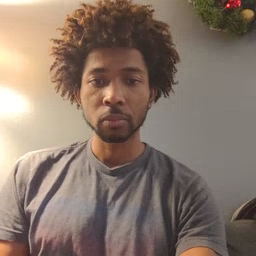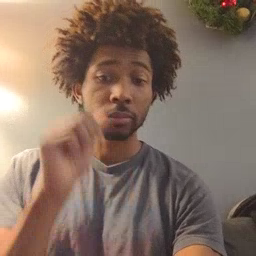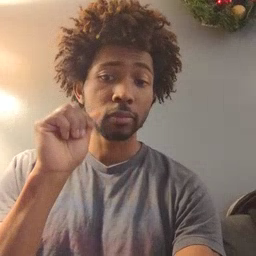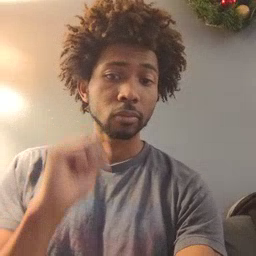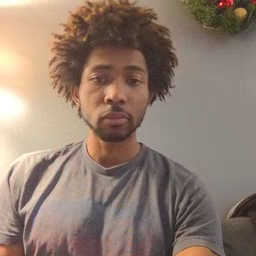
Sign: aunt